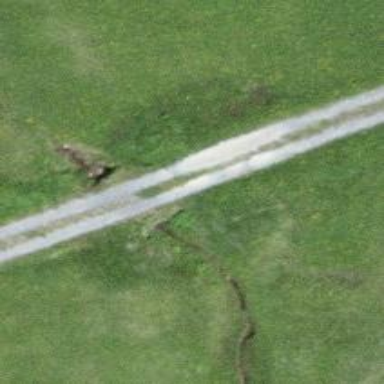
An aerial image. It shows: Culvert tunnel.